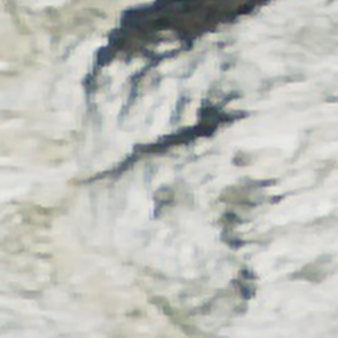
Label: other